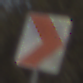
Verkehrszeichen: RichtungstafelnInKurvenKleinLinks
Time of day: Midday
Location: Outdoor (Nature)
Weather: PartlyCloudy
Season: NotSpecified
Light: Natural